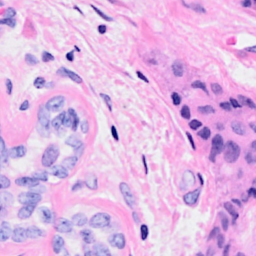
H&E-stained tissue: Breast